Interaction volume radius: 5 \u00c5
Interaction volume height: 20 \u00c5
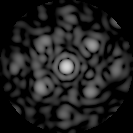
Disorder parameter: 0.5497